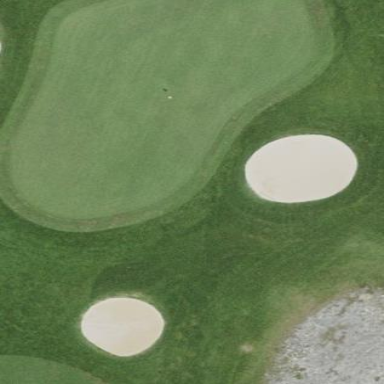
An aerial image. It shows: Green golf area with grass land use.